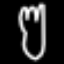
Label: fork